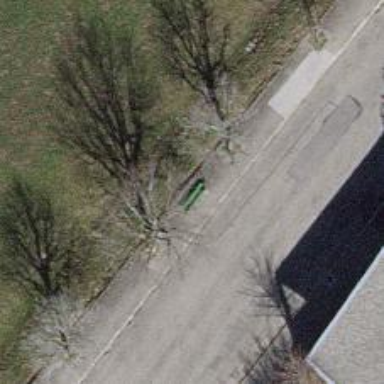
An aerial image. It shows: Bench.